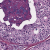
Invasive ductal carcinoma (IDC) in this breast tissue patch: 0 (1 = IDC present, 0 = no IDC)